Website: bh-photo
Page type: payment
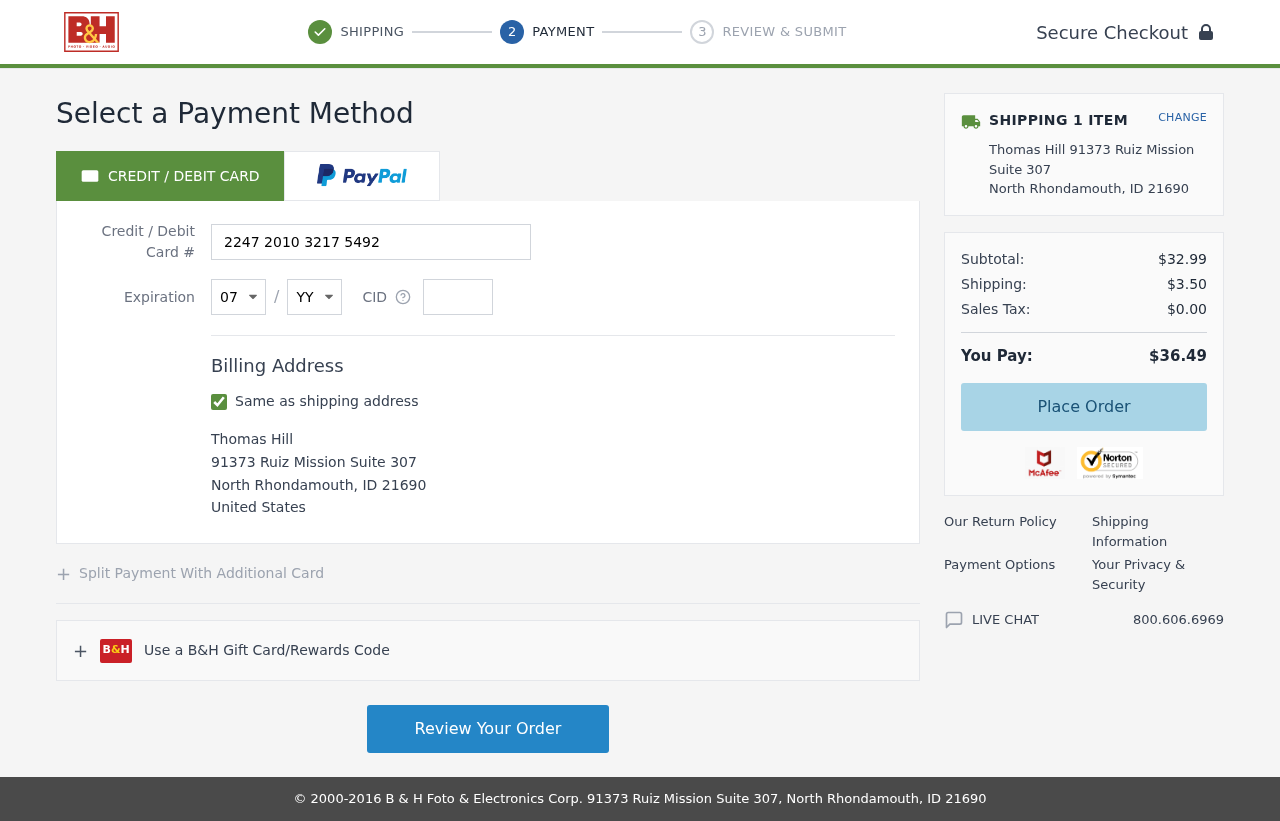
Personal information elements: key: PII_CARD_CVV
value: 315
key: PII_CARD_EXPIRY_MONTH
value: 07
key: PII_CARD_EXPIRY_YEAR
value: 29
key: PII_CARD_NUMBER
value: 2247 2010 3217 5492
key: PII_CITY
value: North Rhondamouth
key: PII_COUNTRY
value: United States
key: PII_FULLNAME
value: Thomas Hill
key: PII_POSTCODE
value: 21690
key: PII_STATE_ABBR
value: ID
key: PII_STREET
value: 91373 Ruiz Mission Suite 307
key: PII_FULLNAME2
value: Thomas Hill
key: PII_CITY2
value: North Rhondamouth
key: PII_STATE_ABBR2
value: ID
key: PII_POSTCODE_FULL
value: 21690
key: PII_POSTCODE_NUMERIC
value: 21690
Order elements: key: ORDER_NUM_ITEMS
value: SHIPPING 1 ITEM
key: ORDER_SUBTOTAL
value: $32.99
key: ORDER_SHIPPING_COST
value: $3.50
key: ORDER_TAX
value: $0.00
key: ORDER_TOTAL
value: $36.49